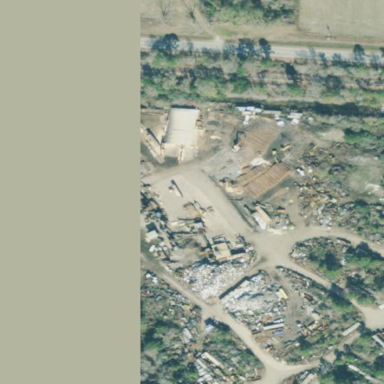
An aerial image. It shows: Scrap yard located in industrial area.